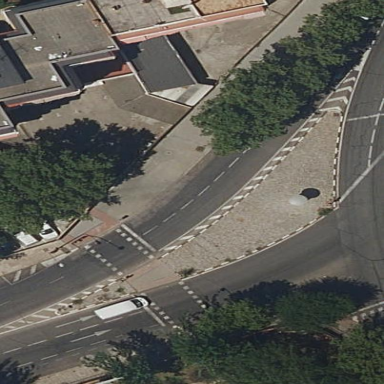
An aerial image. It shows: Traffic calming island.